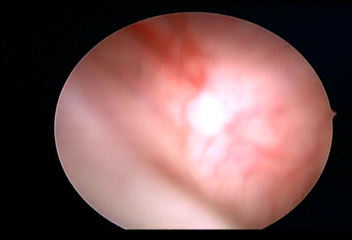
Modality: WLC
Class: Normal mucosa
Bladder cancer association: No